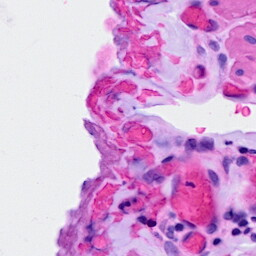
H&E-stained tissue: Ovarian